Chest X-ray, PA view. Patient: 25 years old, sex F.
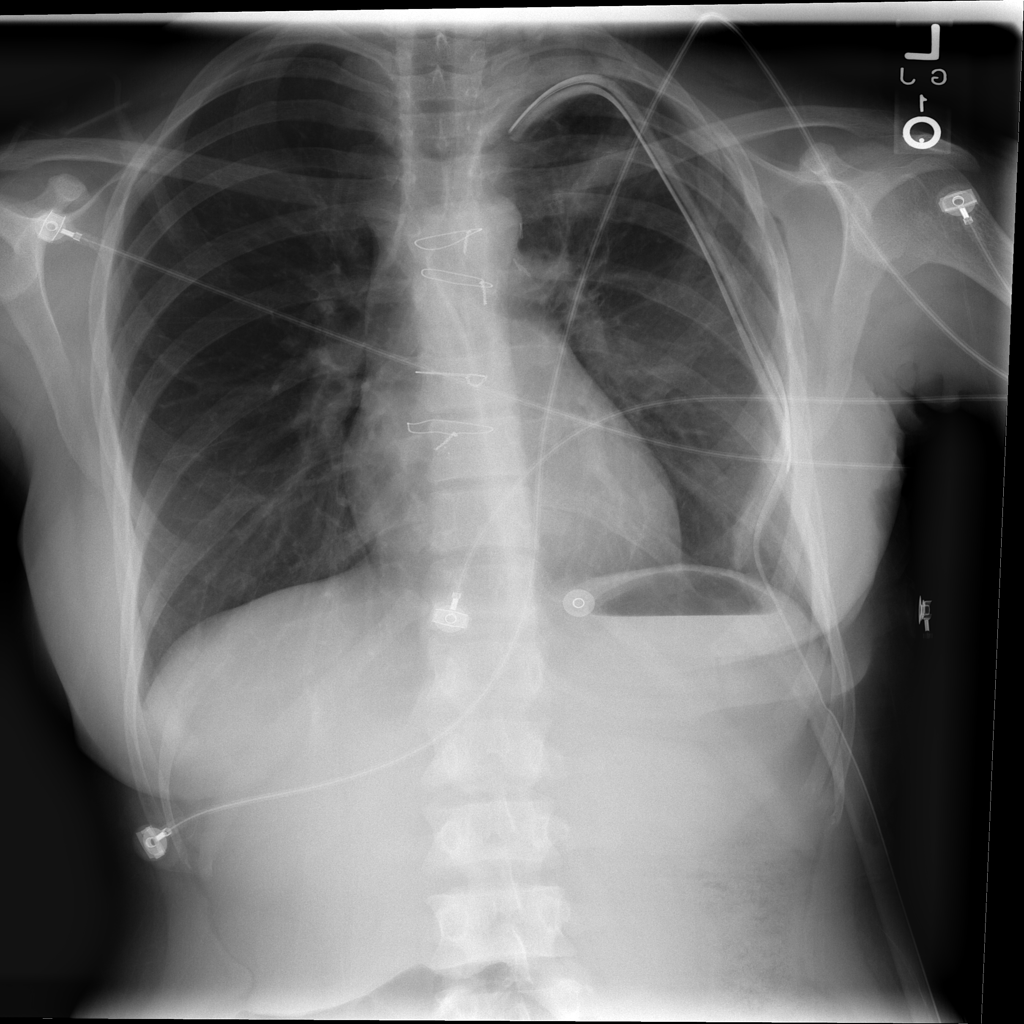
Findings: Emphysema, Pleural_Thickening